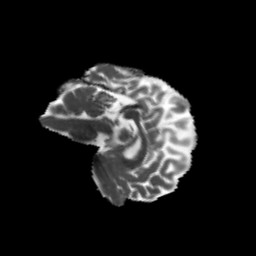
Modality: MD
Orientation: sagittal
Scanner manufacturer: siemens
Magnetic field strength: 3 T
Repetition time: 4.16 s
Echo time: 0.0806 s